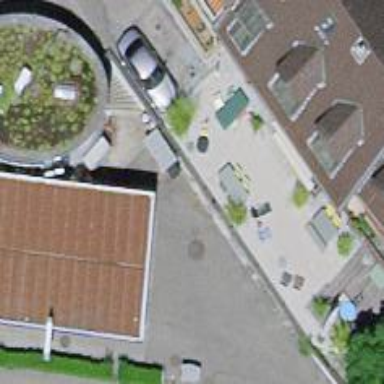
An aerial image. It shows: View of roof of building.